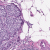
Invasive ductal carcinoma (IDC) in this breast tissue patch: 1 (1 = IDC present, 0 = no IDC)